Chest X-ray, AP view. Patient: 57 years old, sex M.
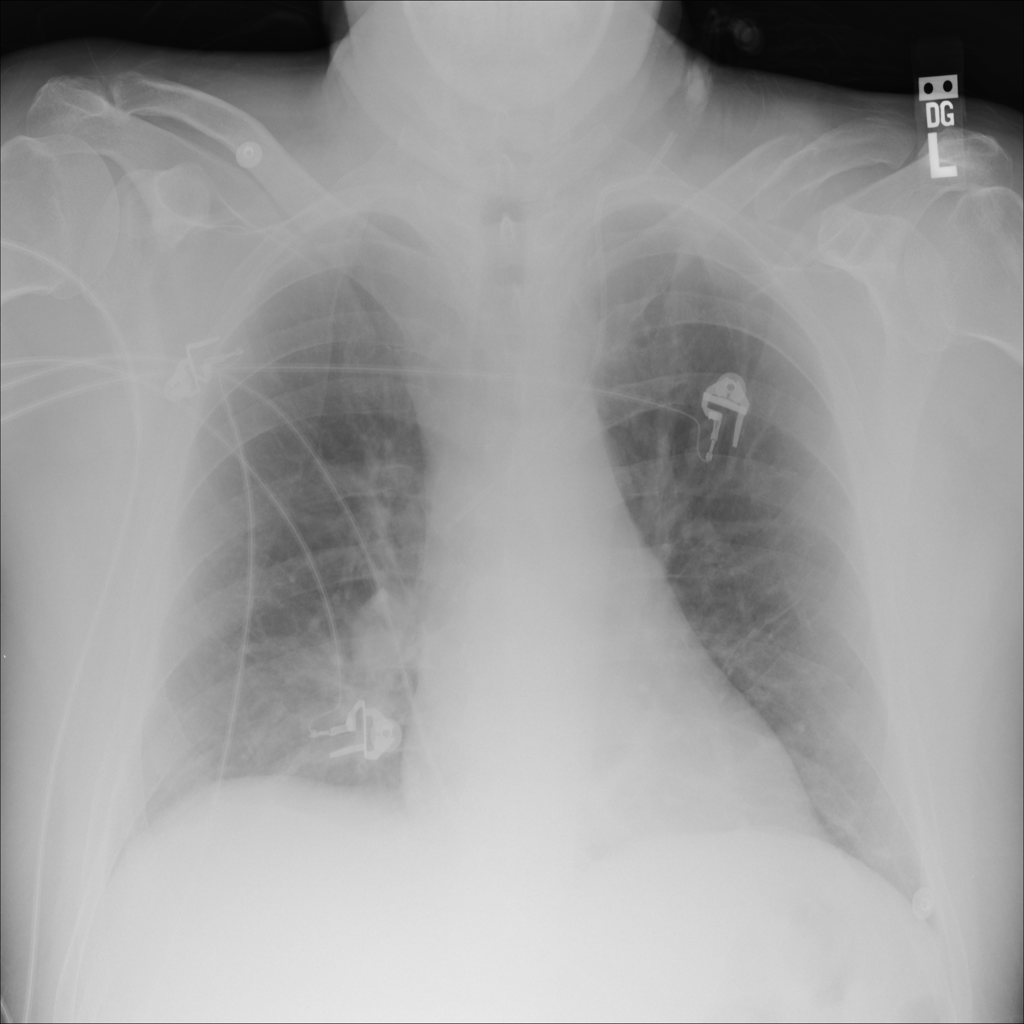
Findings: Atelectasis